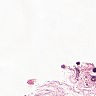
Metastatic tissue present: no